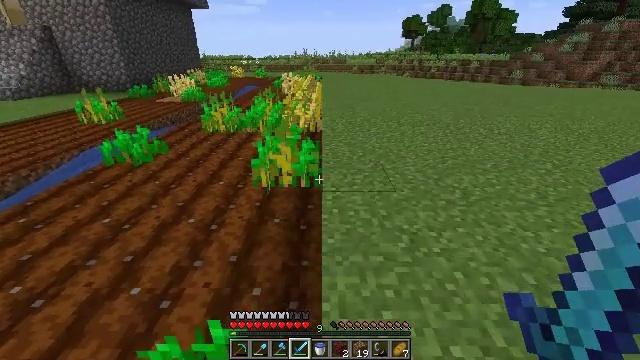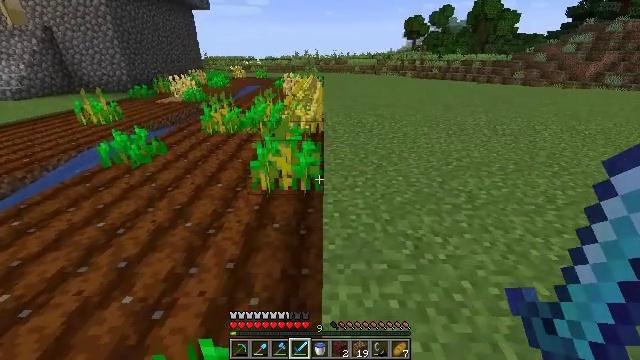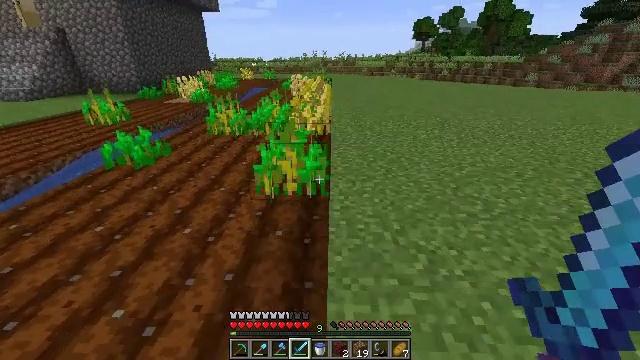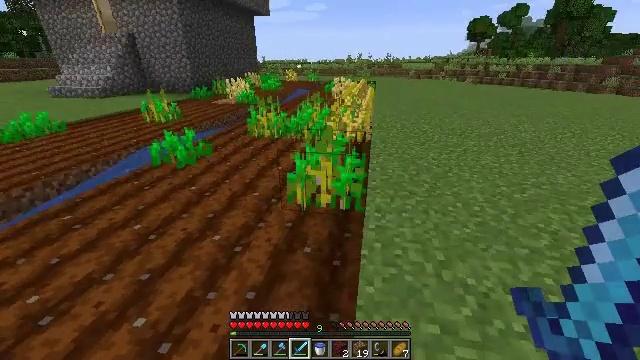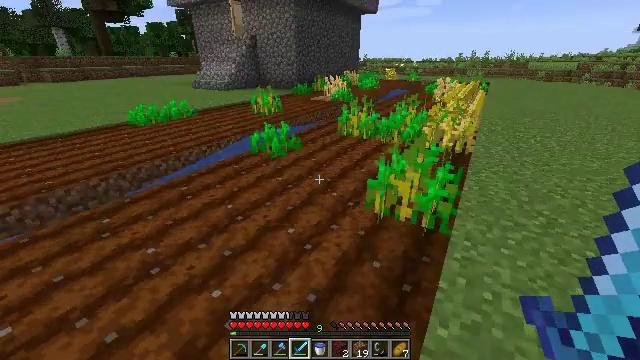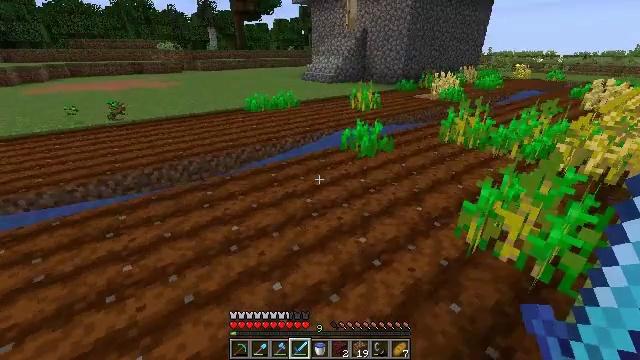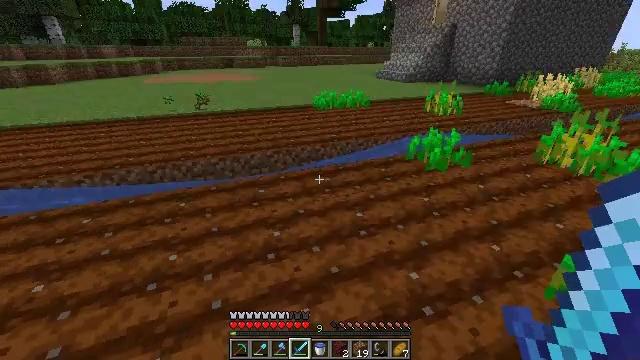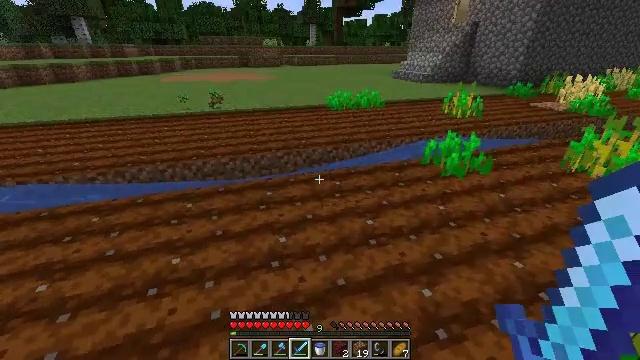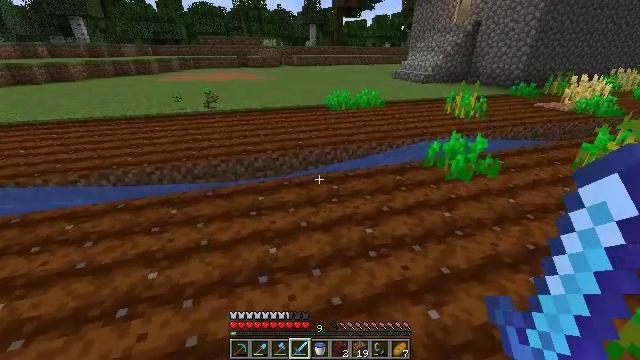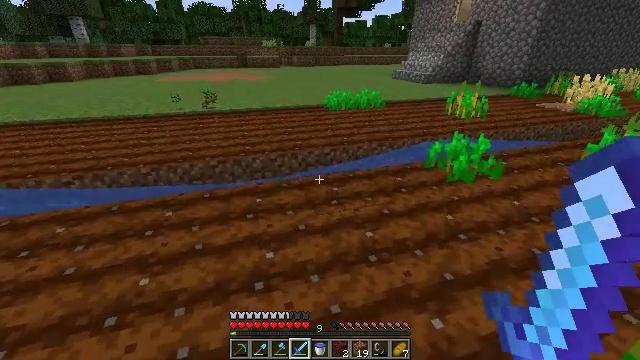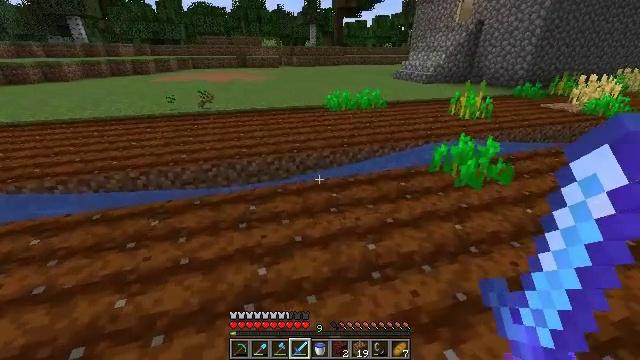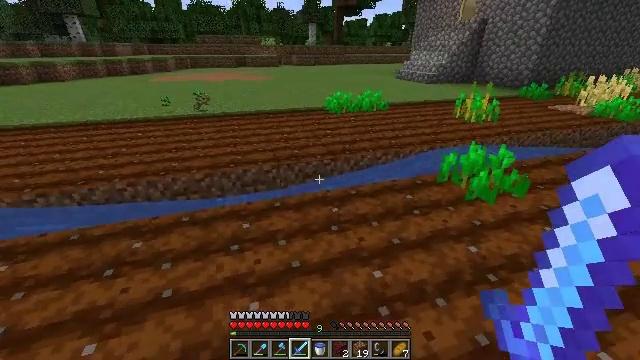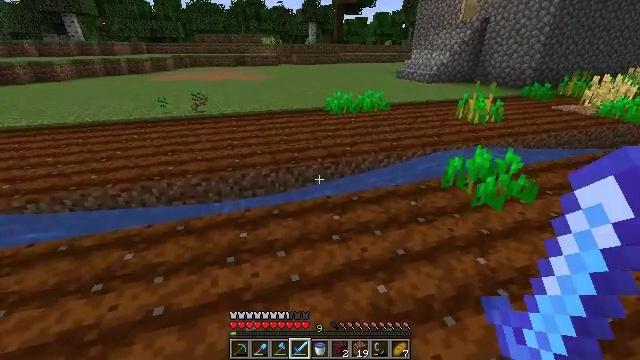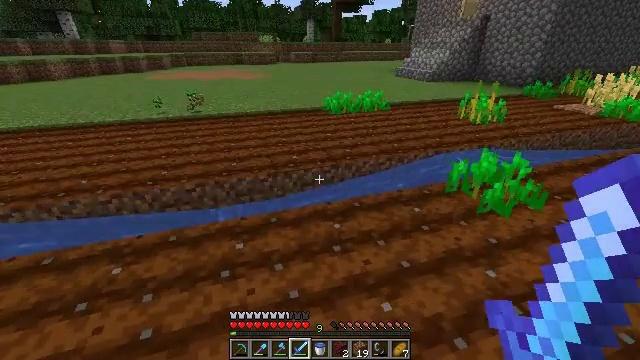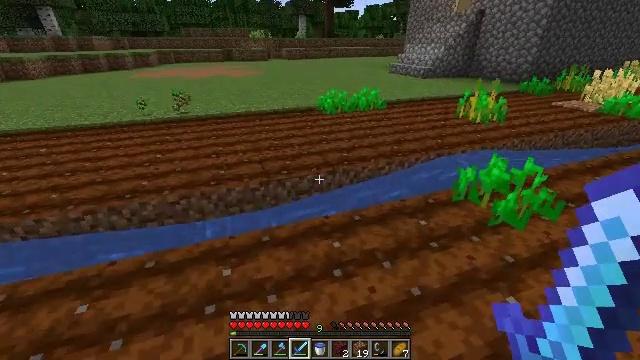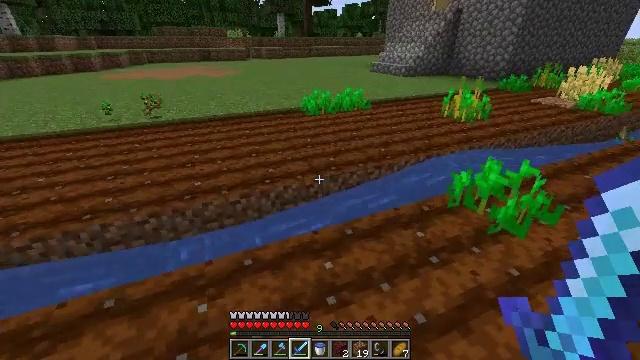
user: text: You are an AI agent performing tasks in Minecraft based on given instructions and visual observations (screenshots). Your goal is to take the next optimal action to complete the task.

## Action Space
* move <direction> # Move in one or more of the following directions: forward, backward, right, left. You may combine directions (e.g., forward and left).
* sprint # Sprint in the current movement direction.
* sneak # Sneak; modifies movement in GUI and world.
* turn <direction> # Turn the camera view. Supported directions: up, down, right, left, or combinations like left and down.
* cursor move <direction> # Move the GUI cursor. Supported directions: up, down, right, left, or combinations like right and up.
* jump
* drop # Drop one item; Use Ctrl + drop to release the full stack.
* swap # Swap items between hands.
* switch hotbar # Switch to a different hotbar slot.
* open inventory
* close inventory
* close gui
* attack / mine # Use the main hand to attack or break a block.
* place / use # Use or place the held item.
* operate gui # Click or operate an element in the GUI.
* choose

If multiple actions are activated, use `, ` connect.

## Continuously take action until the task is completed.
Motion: motion action
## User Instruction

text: Gather wheat by left-clicking on it.
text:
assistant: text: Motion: move forward
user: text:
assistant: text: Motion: move forward, turn left
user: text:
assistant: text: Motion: move forward, turn left
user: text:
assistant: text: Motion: move forward, turn left
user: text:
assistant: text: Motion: move forward, turn left and down
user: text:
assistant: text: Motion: move forward, turn left
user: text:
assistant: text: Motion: move forward, turn left
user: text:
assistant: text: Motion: move forward
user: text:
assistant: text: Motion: move forward
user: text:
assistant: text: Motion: move forward
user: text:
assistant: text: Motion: move forward
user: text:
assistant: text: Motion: move forward
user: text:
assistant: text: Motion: move forward
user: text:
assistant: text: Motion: move forward, turn right
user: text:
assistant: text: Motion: move forward, turn right
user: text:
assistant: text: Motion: move forward, turn right
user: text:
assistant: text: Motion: move forward, turn right
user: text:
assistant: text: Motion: move forward, turn right
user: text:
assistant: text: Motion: move forward
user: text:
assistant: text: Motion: move forward, turn right
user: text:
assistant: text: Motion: move forward, turn right
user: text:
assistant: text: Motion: move forward, turn right
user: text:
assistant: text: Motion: move forward, turn right
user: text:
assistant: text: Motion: move forward, turn right
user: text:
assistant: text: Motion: move forward
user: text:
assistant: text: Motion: move forward
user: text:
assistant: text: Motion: move forward
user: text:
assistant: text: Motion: move forward and move right, turn right
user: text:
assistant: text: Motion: move forward and move right
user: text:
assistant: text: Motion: move forward and move right